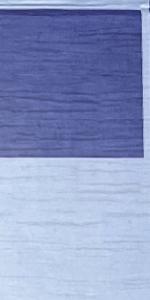
Label: Empty